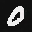
Label: 0